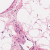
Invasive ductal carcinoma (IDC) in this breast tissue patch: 0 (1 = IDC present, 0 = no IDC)